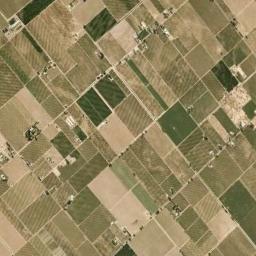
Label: rectangular_farmland